Question: I have a simple form with below functionalities.
1. First Part: It has a table which will display value from a database table, e.g. tblProfile and it contains three columns like profileid, profilename, description and in each row an edit button to edit values.
2. Second Part: In the same page, I have three text boxes to enter the value to the same database table, e.g. tblProfile. After clicking on the submit button it will insert the value into the table and will immediately display it on the table mentioned above and based on the last profileid it will show the top+1 id in the profileid textbox. If any edit button clicked on the table, these three text boxes will be populated with the values. After modification they have to be updated.
I have created a view which uses 'IEnumerable<MyModel>' as model so that all the profile values are displayed in the table (strongly typed view). Now for the form part I have created a partial view which is also a strongly typed view but instead of 'IEnumerable<MyModel>' it uses 'MyModel' as its model type.
I amd confused about where I should put the Save, Update, Cancel etc. buttons: in the main view or in the partial. How to complete the functionality? I am using VS2010 SP1 and MVC4 and EF in the Main solution, which has one MVC project, an two folders: BusinessLayer and DataAccesLayer. The BusinessLayer folder contains separate class libraries for BO and BA, and the DataAccesLayer folder contains a class library file, and two other folders one for EF .edmx file and other one for DA class.
How can I implement this?

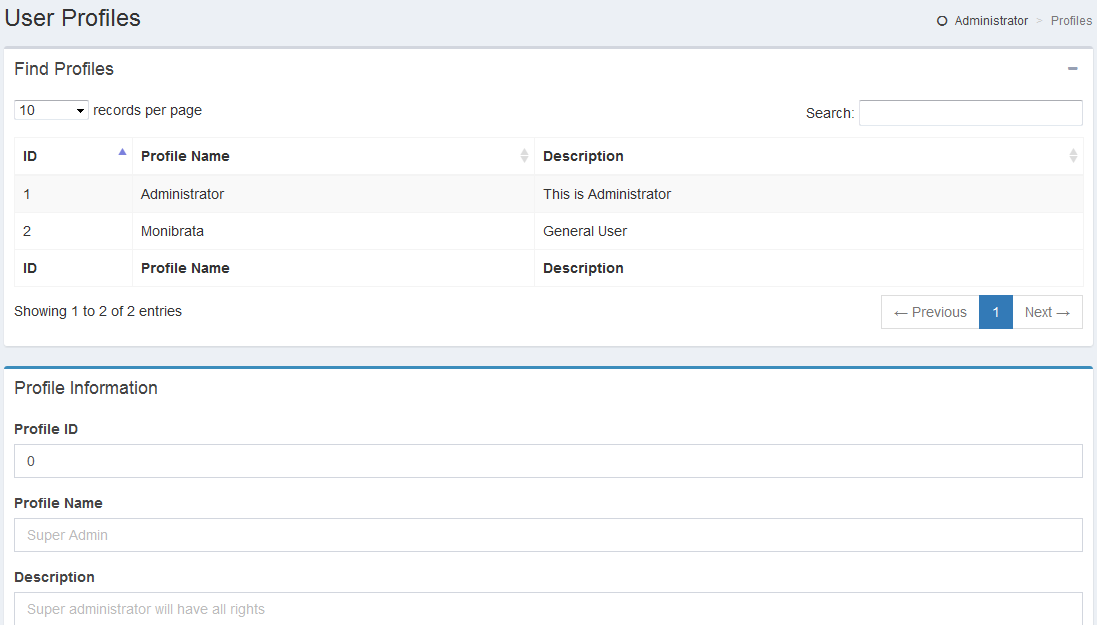
Answer: Simple approach: create one partial view for adding a new record, and another partial view for updating an existing record. The reason for this approach is to separate concerns of how your post-action should handle your request. Unless you add in a bool flag to tell the action whether the post command is to insert or update, it will not know what to do with the data. So, I suggest creating separate partials
'''
// Insert partial "InsertPartialView"
@YourApp.Models.MyModel
@using (Html.BeginForm("InsertNewRecord", "Home"))
{
// your field controls here
<input type="submit" value="Add" />
}
'''
---
'''
// Update partial "UpdatePartialView"
@YourApp.Models.MyModel
@using (Html.BeginForm("UpdateRecord", "Home"))
{
// your field controls here
<input type="submit" value="Update" />
}
'''
In your controller, use the "InsertNewRecord" action for adding new records, and "UpdateRecord" for updating an existing record.
Now initially, you can have your "insert" partial displayed in your View, so adding records requires no effort on the serve up this partial view.
'''
<div id="partialDiv">
@Html.Partial("InsertPartialView")
</div>
'''
Now when you want to update a record, you'll need to make a call to the server to replace your "insert" partial with the "update" partial. You can do this by creating an "edit" ajax-action link that accommodates each record in your table:
'''
@Ajax.ActionLink("Edit", "GetUpdatePartial", new { id = item.profileid }, new AjaxOptions { HttpMethod = "GET", InsertionMode = InsertionMode.Replace, UpdateTargetId = "partialDiv" })
'''
I'll explain this if you've never used the ajax link before. The first three params are the text of the link, the action's name, and the id of the item -- no different than a regular Html-actionlink. The 4th param lets us define our ajax options. The "GET" method is self-explanatory -- we are not processing any data on this call, only retrieving from the db. The InsertionMode option defines how our return data should be handled in the View. In this case, we want it to replace the current "insert" partial view, so we choose "replace". Lastly, we define the element where we want our partial view to be inserted, our named "partialDiv".
At this point, the only thing missing is the action for our ajax-call.
'''
[HttpGet]
public PartialViewResult GetUpdatePartial(int id)
{
var record = db.tblProfile.Single(r => r.profileid == id);
return PartialView("UpdatePartialView", record);
}
'''
This action uses the profileid from the "edit" ajax-link to retrieve its record from the db, and then we're returning the partial view with the record as its model. The result should be that this partial view will now be inserted into our "partialDiv", replacing the initial "insert" partial view.
Here are the other actions if you want them:
'''
[HttpPost]
public ActionResult InsertNewRecord(MyModel model)
{
if (model.IsValid)
{
db.tblProfile.Add(model);
db.SaveChanges();
}
return RedirectToAction("Index");
}
'''
---
'''
public ActionResult UpdateRecord(MyModel model)
{
if (model.IsValid)
{
db.Entry(model).State = EntityState.modified;
db.SaveChanges();
}
return RedirectToAction("Index");
}
'''
Hope that helps